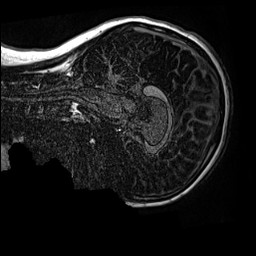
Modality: MP2RAGE
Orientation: sagittal
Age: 13
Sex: male
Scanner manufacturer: siemens
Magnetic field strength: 3 T
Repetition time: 4 s
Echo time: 0.00299 s